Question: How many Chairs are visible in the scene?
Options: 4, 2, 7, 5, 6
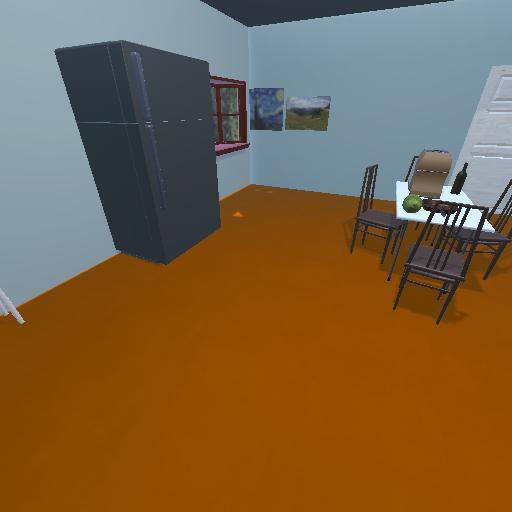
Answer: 4